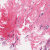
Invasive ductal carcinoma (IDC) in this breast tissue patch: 1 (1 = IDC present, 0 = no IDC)